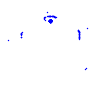
Particle: kaon